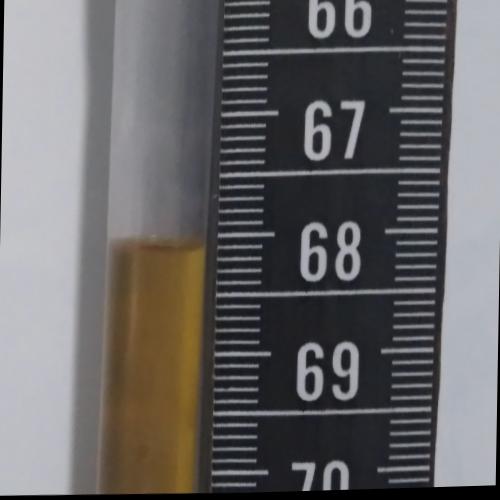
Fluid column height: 68.1 cm